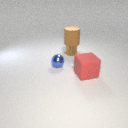
large red rubber cube to the right of small blue metal sphere